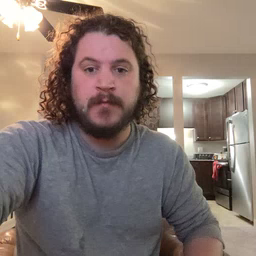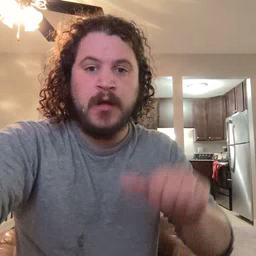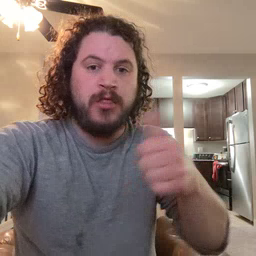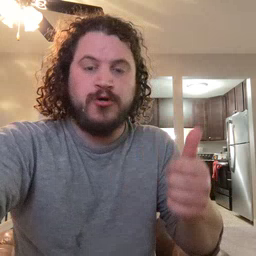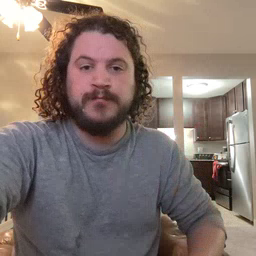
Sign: another